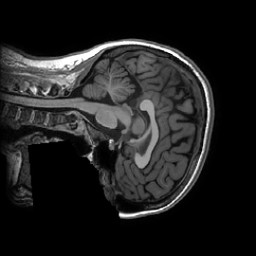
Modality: T1w
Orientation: sagittal
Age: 23
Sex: female
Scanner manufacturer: ge
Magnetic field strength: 3 T
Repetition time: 0.007348 s
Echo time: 0.003036 s